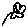
Label: flower